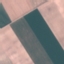
Label: AnnualCrop